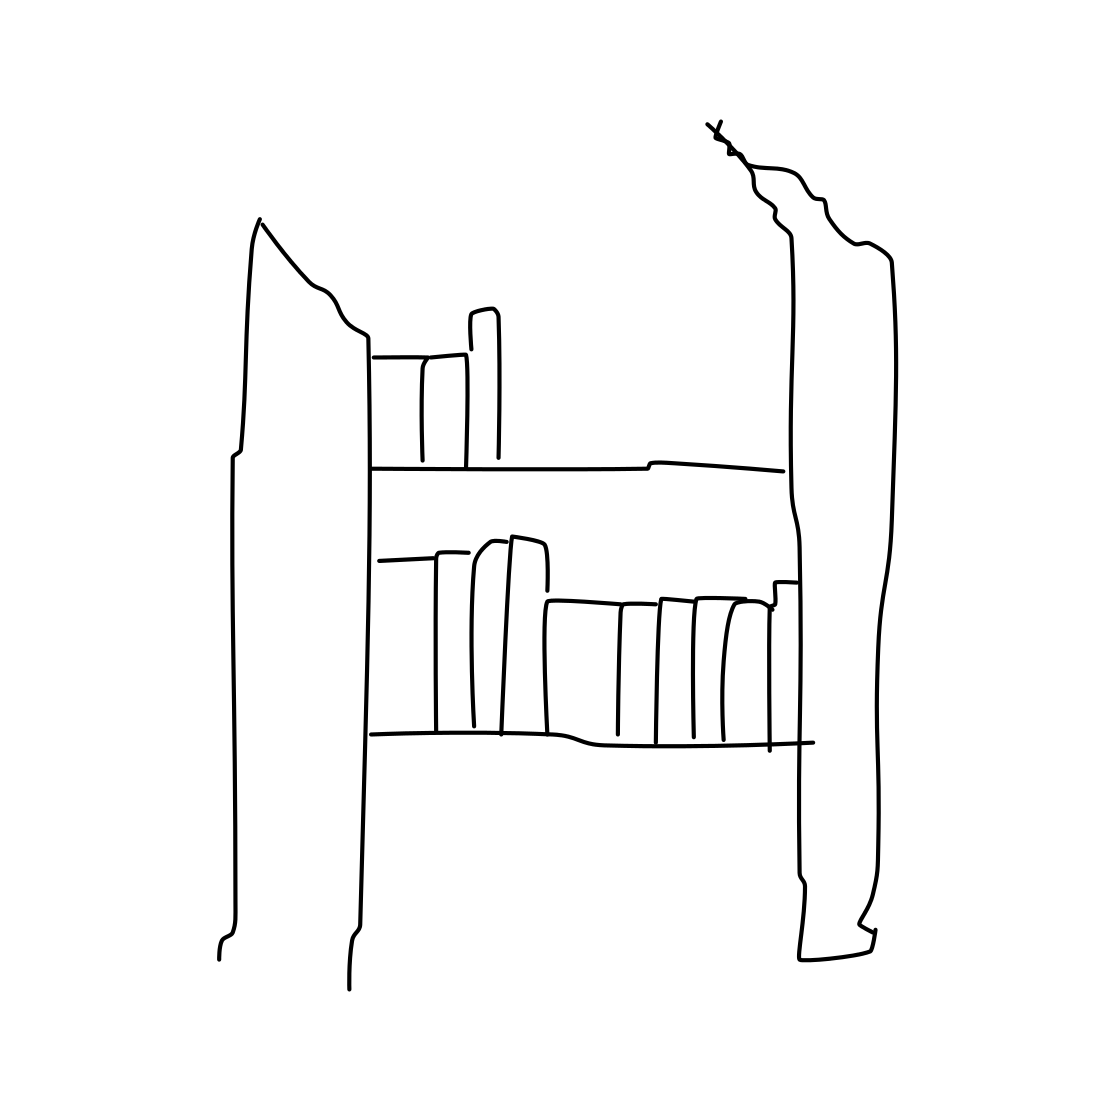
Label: bookshelf